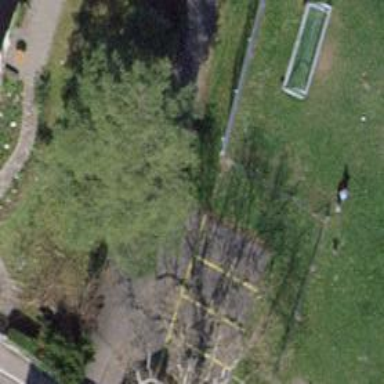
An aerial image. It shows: Basketball court.